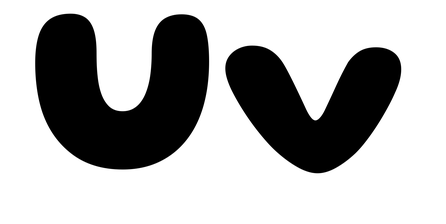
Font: Gluten_Bold